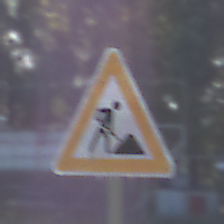
Verkehrszeichen: Arbeitsstelle
Umgebung: Outdoor, Suburban
Tageszeit: MorningAfternoon
Wetter: PartlyCloudy
Licht: Natural
Jahreszeit: NotSpecified
Kontrast: HighContrast